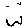
Label: bird